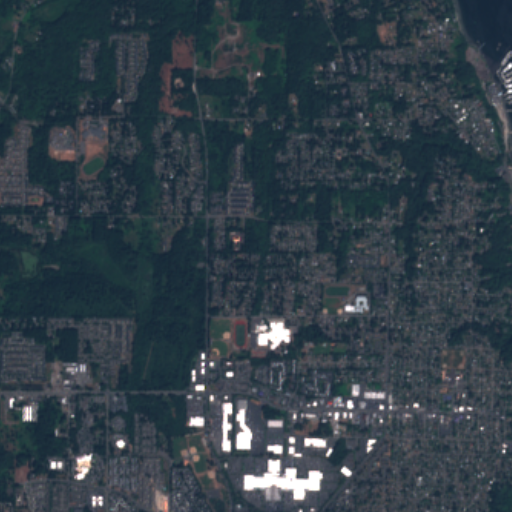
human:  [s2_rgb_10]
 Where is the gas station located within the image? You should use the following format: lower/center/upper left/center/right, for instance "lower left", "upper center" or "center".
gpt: The gas station is located in the lower center of the image.
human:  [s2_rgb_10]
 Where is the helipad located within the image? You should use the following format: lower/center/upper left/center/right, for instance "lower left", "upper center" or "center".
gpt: The helipad is located in the lower left of the image.
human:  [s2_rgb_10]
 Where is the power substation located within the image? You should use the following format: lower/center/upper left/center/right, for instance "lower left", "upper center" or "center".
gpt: The power substation is located in the lower right of the image.
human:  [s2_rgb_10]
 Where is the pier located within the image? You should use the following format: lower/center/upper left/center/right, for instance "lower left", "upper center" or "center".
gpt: The pier is located in the upper right of the image.
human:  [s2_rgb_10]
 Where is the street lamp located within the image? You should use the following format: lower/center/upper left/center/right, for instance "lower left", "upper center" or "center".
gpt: The street lamp is located in the lower center of the image.
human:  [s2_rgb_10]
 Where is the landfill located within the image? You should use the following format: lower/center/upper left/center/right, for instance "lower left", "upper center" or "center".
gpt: There is no landfill in the image.